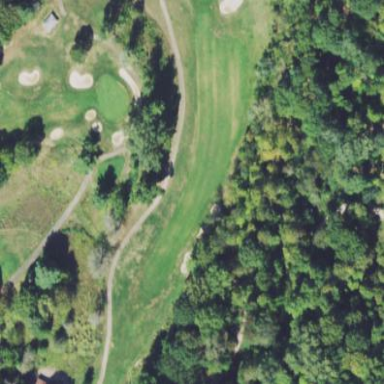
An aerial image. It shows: Golf fairway surrounded by grass in golf sport setting.